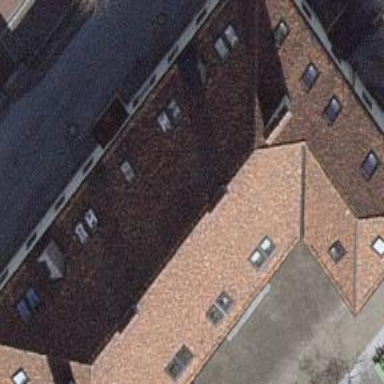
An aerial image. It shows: School building.